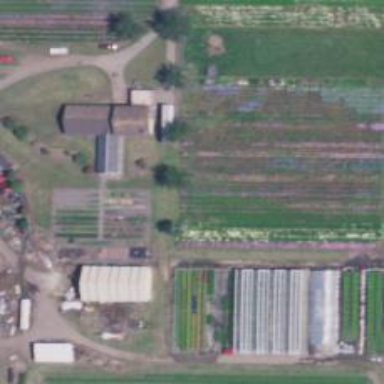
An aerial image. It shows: Farmyard area.